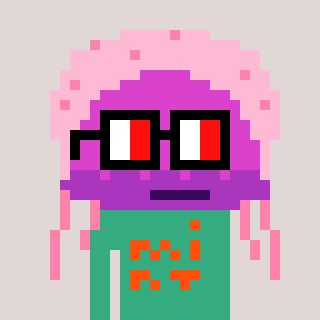
a pixel art character with square glasses with black frames and red eyes, a jellyfish-shaped head and a teal-colored body on a warm background